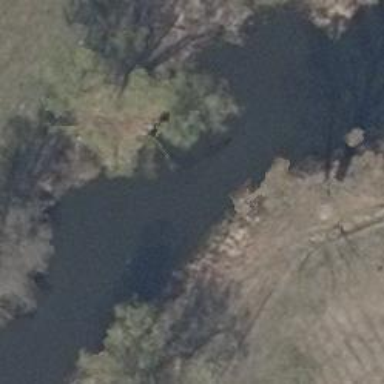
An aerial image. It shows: River with riverbank.